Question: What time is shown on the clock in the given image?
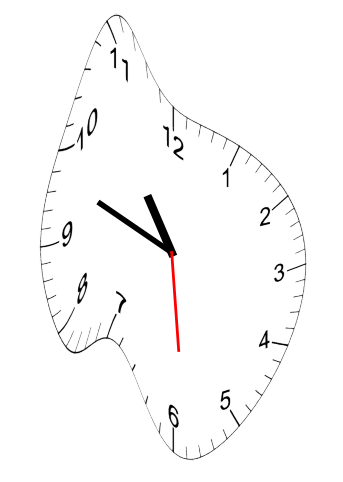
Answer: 10:48:29